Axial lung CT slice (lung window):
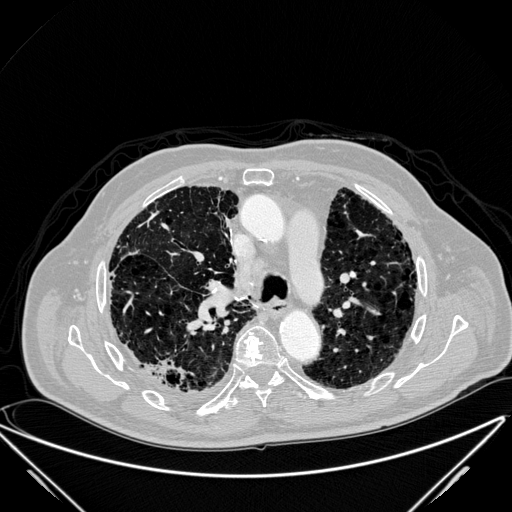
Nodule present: yes
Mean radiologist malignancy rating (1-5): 4.25